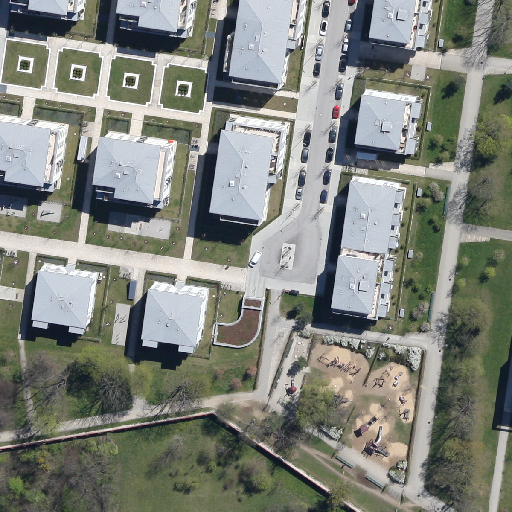
Referring expression: building along the road